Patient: sex F, age 26
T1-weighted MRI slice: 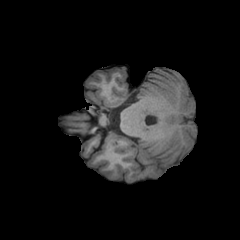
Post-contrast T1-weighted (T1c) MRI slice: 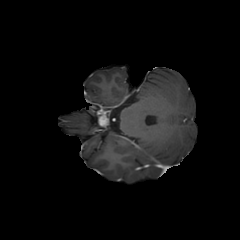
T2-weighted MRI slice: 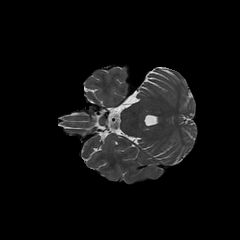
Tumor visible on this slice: no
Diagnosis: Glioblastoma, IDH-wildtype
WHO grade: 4